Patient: sex F, age 75
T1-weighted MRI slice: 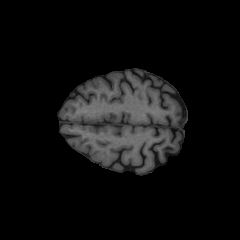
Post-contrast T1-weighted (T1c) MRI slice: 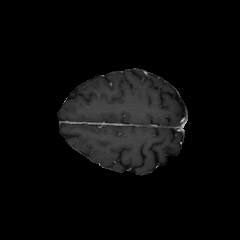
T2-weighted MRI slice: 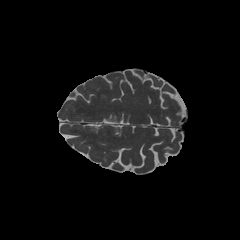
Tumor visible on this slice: no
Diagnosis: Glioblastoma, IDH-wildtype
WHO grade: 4